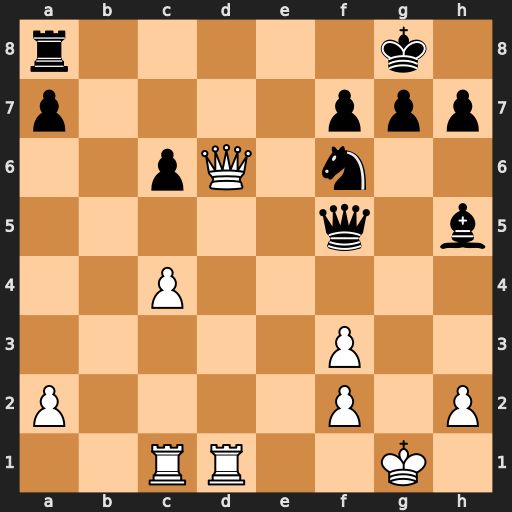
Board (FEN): r5k1/p4ppp/2pQ1n2/5q1b/2P5/5P2/P4P1P/2RR2K1
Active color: w
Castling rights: -
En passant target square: -
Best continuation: Qd8+ Ne8 Qxa8